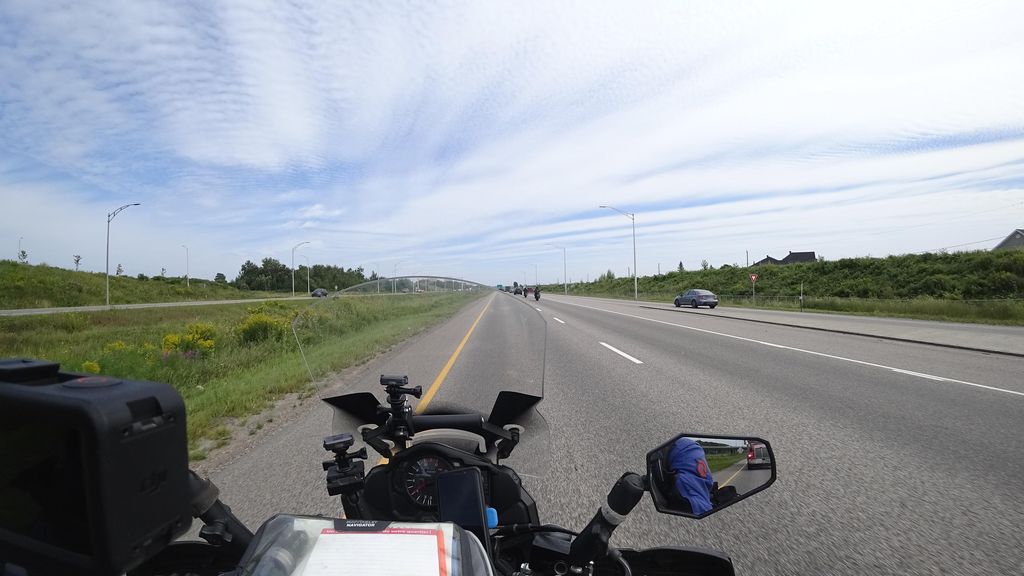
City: quebec_city